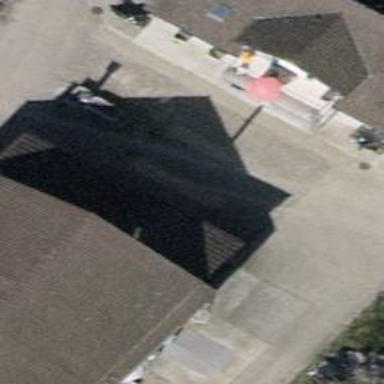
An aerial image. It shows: View of roof of building.